Question: !

I have a little problem. I use an input-field with type="date".
Since some day it appers a cross after filling the inputform.
This is only at Chrome.
How can I suppress the displaying of these cross?
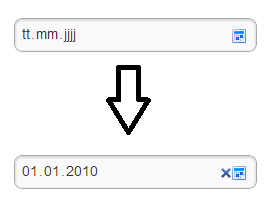
Answer: May be this answer can help you
as it will deal with the deleting the cross in chrome browser
<URL>